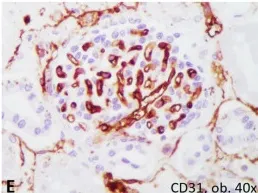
Proliferative glomerulonephritis. And surround the CD31-positive capillaries.
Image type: pathology (immunostaining)